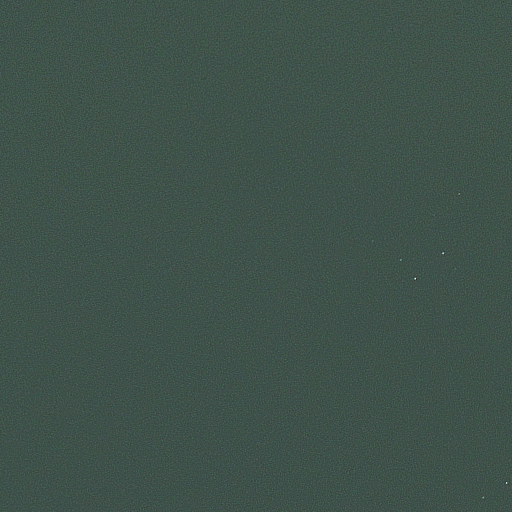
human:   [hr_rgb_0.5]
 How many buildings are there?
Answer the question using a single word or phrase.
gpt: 0

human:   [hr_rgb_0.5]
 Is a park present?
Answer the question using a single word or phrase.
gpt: yes

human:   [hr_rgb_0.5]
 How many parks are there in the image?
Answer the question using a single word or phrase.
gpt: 1

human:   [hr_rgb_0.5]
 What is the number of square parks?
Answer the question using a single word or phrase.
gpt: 0

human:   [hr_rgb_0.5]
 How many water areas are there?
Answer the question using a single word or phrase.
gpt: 1

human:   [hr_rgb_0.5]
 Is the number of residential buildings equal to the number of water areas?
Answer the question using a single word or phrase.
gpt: no

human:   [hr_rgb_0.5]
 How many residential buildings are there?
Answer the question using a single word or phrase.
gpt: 0

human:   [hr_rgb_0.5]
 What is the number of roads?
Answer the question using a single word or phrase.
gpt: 0

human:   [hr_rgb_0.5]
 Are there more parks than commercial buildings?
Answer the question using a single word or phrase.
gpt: yes

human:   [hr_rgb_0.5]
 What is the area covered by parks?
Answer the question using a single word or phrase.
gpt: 10631m2

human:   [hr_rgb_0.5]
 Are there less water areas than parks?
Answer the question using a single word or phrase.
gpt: no

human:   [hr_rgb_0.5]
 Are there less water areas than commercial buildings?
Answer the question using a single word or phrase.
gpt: no

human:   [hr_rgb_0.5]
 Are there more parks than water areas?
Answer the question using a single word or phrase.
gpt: no

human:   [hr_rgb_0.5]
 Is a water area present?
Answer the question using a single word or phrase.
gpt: yes

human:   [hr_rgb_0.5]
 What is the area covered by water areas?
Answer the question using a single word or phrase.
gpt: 10631m2

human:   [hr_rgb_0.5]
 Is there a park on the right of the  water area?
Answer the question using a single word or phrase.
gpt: yes

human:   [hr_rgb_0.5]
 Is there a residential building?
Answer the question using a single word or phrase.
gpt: no

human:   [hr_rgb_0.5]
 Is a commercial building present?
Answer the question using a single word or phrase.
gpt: no

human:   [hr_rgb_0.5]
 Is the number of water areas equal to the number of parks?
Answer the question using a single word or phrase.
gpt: yes

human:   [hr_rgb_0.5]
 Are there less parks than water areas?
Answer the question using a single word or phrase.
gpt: no

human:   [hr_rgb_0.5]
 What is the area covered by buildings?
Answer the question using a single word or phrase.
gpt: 0m2

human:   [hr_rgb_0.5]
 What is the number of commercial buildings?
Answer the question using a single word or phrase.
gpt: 0

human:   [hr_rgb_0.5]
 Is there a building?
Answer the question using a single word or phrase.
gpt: no

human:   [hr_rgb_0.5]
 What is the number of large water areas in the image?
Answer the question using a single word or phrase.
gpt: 1

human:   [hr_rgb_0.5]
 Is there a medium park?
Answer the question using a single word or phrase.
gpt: no

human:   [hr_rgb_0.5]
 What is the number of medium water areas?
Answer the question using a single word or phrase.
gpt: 0

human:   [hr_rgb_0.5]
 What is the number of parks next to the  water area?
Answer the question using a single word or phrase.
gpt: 1

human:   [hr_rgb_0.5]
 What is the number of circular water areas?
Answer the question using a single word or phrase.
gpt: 0

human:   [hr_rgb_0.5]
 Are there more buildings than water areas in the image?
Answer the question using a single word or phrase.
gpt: no

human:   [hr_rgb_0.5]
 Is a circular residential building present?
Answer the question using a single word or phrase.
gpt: no

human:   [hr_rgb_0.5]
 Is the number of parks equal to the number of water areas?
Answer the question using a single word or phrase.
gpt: yes

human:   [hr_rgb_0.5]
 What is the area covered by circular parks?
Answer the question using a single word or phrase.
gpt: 0m2

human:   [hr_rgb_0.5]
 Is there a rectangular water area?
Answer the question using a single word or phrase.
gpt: yes

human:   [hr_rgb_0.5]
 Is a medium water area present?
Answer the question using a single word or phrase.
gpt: no

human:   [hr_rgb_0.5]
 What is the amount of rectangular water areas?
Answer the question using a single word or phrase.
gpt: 1

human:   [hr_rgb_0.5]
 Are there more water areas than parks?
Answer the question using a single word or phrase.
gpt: no

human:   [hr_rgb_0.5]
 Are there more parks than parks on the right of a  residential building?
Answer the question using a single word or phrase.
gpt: yes

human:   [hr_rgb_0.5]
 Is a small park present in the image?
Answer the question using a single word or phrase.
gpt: no

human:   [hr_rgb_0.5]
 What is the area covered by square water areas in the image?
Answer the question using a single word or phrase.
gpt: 0m2

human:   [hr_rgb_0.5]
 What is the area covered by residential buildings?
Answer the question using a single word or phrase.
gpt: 0m2

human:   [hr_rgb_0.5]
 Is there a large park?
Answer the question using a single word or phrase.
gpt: yes

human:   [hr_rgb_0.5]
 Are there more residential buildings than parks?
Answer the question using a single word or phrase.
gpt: no

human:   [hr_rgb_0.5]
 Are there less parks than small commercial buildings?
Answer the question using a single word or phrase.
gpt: no

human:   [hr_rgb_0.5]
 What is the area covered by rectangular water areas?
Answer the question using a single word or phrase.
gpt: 10631m2

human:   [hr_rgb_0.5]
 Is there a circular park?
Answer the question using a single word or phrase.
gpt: no

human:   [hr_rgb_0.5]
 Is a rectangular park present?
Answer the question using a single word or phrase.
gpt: yes

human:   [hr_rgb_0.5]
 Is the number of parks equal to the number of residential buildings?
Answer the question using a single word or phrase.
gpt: no

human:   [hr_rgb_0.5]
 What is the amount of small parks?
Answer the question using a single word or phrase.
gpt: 0

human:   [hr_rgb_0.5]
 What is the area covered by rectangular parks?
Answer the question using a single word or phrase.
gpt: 10631m2

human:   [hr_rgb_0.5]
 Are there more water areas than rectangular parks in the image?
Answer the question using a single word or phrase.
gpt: no

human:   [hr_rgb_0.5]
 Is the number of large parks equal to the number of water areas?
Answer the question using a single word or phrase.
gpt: yes

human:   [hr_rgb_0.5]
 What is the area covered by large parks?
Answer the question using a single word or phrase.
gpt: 10631m2

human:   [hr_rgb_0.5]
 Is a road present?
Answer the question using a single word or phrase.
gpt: no

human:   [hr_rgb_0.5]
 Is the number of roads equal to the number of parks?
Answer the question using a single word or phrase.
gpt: no

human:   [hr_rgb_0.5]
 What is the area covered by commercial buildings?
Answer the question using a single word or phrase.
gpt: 0m2

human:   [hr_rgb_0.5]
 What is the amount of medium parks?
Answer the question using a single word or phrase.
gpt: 0

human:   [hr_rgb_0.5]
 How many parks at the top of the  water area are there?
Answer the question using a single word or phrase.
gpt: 1

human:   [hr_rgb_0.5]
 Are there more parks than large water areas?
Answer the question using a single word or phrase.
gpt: no

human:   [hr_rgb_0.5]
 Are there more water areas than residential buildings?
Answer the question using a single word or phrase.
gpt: yes

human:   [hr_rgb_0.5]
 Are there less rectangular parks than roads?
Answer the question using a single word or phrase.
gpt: no

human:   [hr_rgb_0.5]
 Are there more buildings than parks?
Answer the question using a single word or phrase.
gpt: no

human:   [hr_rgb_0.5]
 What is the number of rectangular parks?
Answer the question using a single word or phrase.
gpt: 1

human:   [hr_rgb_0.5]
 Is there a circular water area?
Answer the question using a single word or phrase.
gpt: no

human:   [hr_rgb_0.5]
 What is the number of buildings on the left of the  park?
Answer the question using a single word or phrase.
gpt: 0